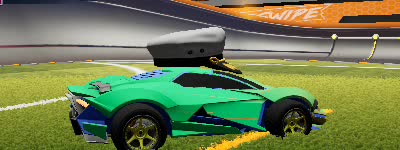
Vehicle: werewolf